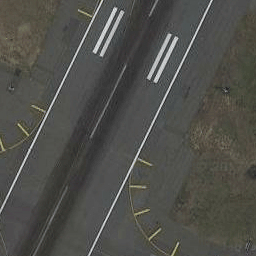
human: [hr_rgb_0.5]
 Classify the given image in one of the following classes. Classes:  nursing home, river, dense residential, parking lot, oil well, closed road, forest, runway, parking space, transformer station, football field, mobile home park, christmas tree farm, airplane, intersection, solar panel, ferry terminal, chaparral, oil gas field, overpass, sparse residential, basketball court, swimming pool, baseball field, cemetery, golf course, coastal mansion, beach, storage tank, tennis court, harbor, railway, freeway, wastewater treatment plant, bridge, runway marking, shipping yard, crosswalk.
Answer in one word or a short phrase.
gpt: runway